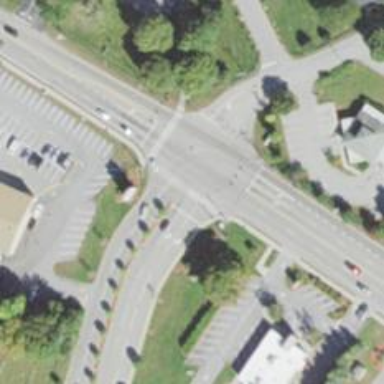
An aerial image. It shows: Marked crossing on the road.